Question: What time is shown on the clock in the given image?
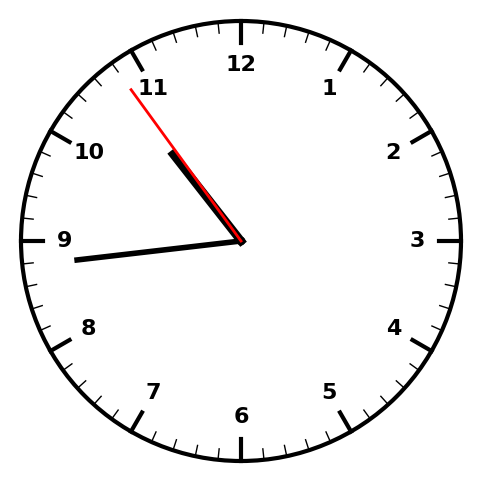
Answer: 10:43:54